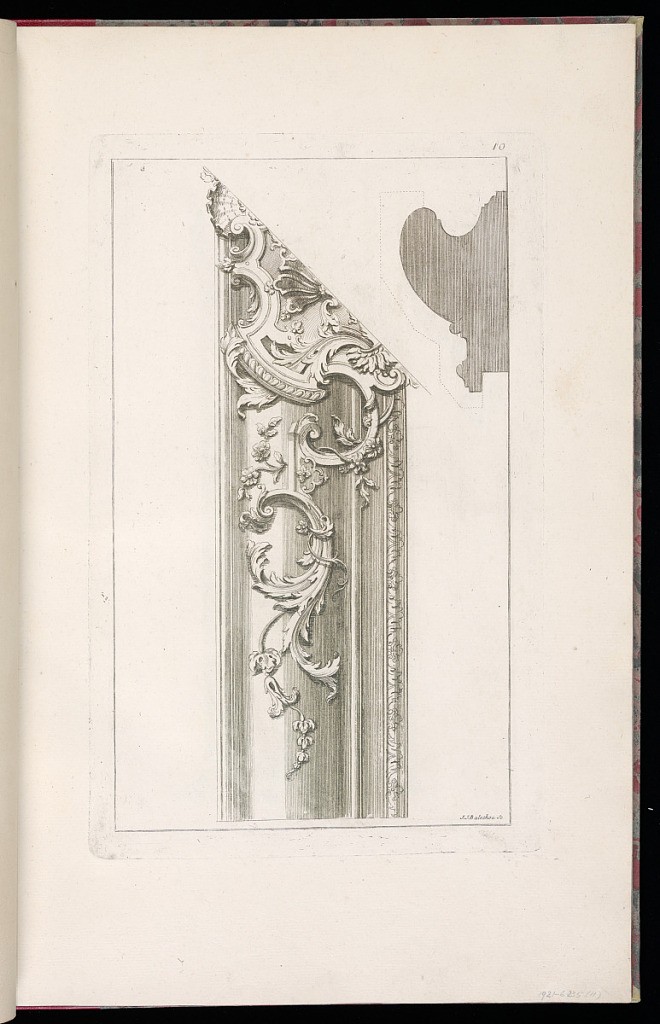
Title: Design for a Frame or Molding
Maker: Thomas Lainé, French, 1682 – 1739
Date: late 18th century
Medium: Etching on laid paper
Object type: Print
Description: A printed sheet from a series of thirty designs for moldings, carved frames, doors, chimneys and liturgical objects. A design for a frame or molding, decorated in relief with acanthus leaf fronds, flowers, foliage, scrolls, rosettes and shell ornament. With a section of the molding in the upper right corner. The plate is signed and numbered.